Question: I have an out of memory problem that I can't seem to solve with Mono/C# when I use parallel tasks.
Background: I have a data processing intensive application that reads chunks of data from a file. Each chunk is read as a byte array, which is passed to a new StreamReader instance so that it can be consumed/processed by a thread working as a parallel task. On the Microsoft CLR, this works perfectly, and the memory stays beneath ~200 MB while processing this file.
However, on Mono, instead of the amount of the memory for the process staying in the same range throughout the processing of the file, it increases linearly until it gives an out of memory error after exceeding the 32 bit address space limit. I cannot understand why, and am trying to solve this problem.
I used the profiler and heap shot tools to figure out what was consuming so much memory. It appears the byte arrays that are filled with data from chunks of the file stay around longer than they should (though are occasionally collected), and as a result the program runs out of memory. I have tried to figure out what is keeping a reference to them using the heap shot profiler, but it list several "unknown" types and I have no idea what this means.  I I have tried to ensure that everything is disposed/set-to-null after use, and clearly in the MS runtime they can be and are collected. If anyone knows how to interpret these unknowns in heapshot or further diagnose/solve this issue it would be greatly appreciated. For reference, the heap shot screen view and a code snippet of the task are shown below.
'''
//Run parallel tasks: the enumerator in this foreach statement produces byte[] types
//and feeds them to a stream reader that it "yields"
Parallel.ForEach(FQP.GetStreamReaderForSequences(700000),FR =>
{
//next code bits that process the FR variable
//(which is a streamreader wrapping a byte[])
....
//Now I dispose of the streamreader
FR.Dispose();
FR = null;
//This didn't help, but ideally there should be no more references to the byte[] type here.
GC.Collect();
});
'''
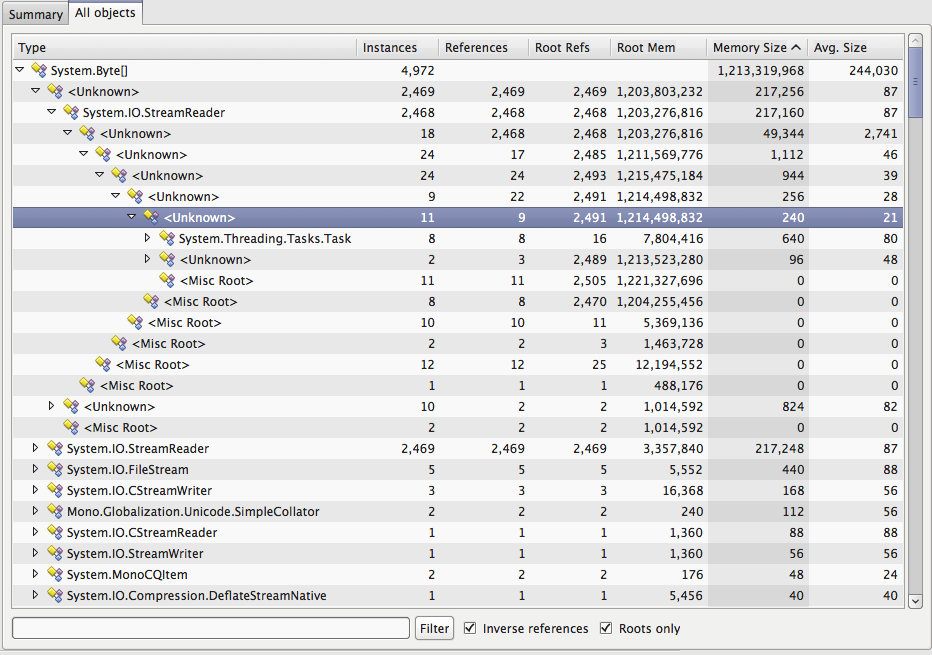
Answer: Mono by default grows the size of the partition each size a new task is requested. Therefore, it will run out of memory if a large dataset is being enumerated in a parallel query. As a result, you must create your own custom partitioner as in here:
<URL>